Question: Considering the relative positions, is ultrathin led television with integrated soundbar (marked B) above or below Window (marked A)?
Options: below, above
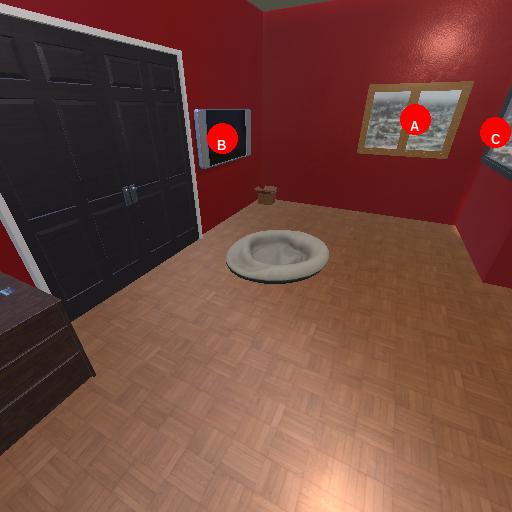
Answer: below